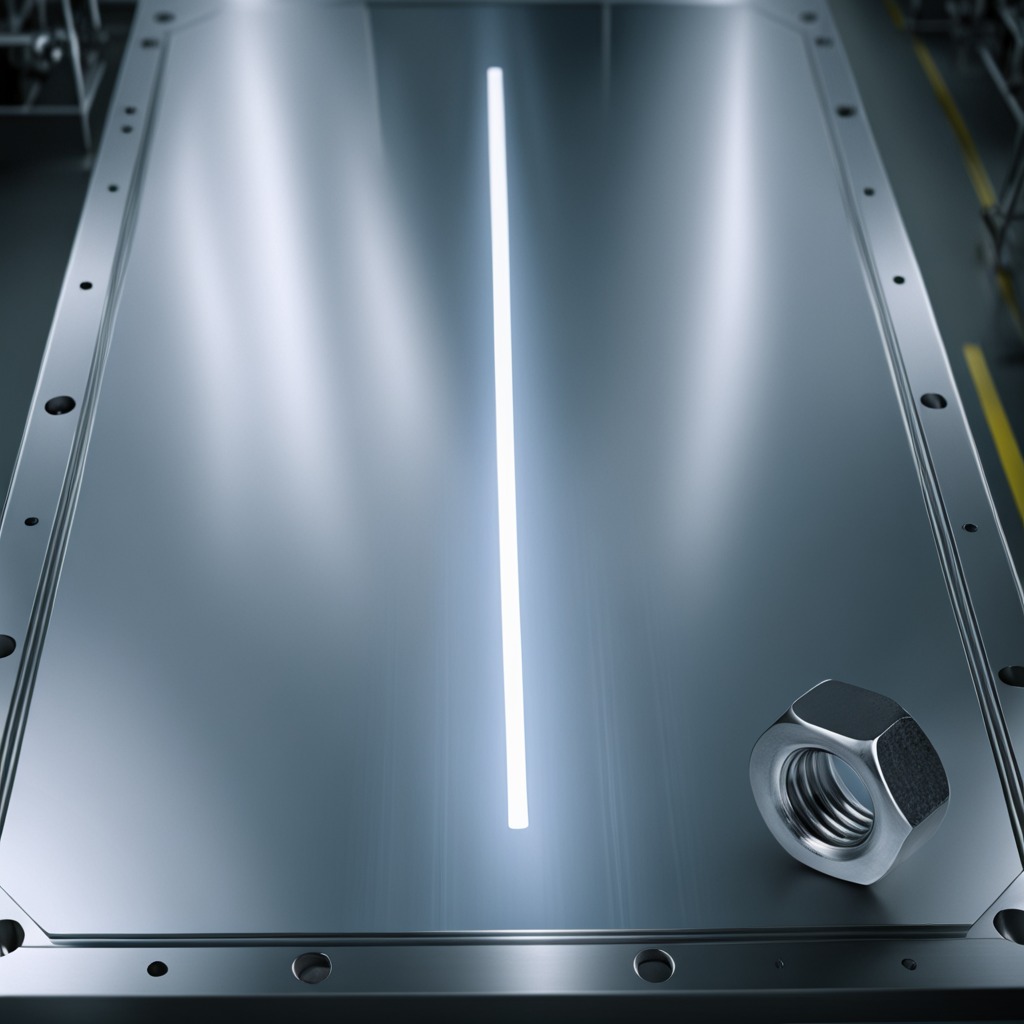
A metal nut lies on the metal table in a machine shop under fluorescent lights.